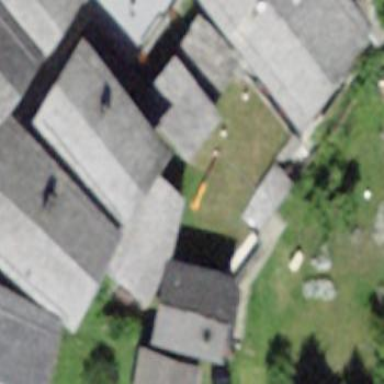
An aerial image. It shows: Building with tiled roof.